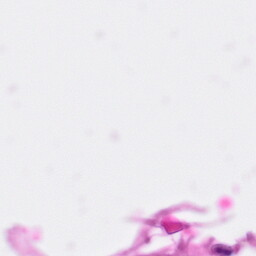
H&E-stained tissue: Pancreatic